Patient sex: M
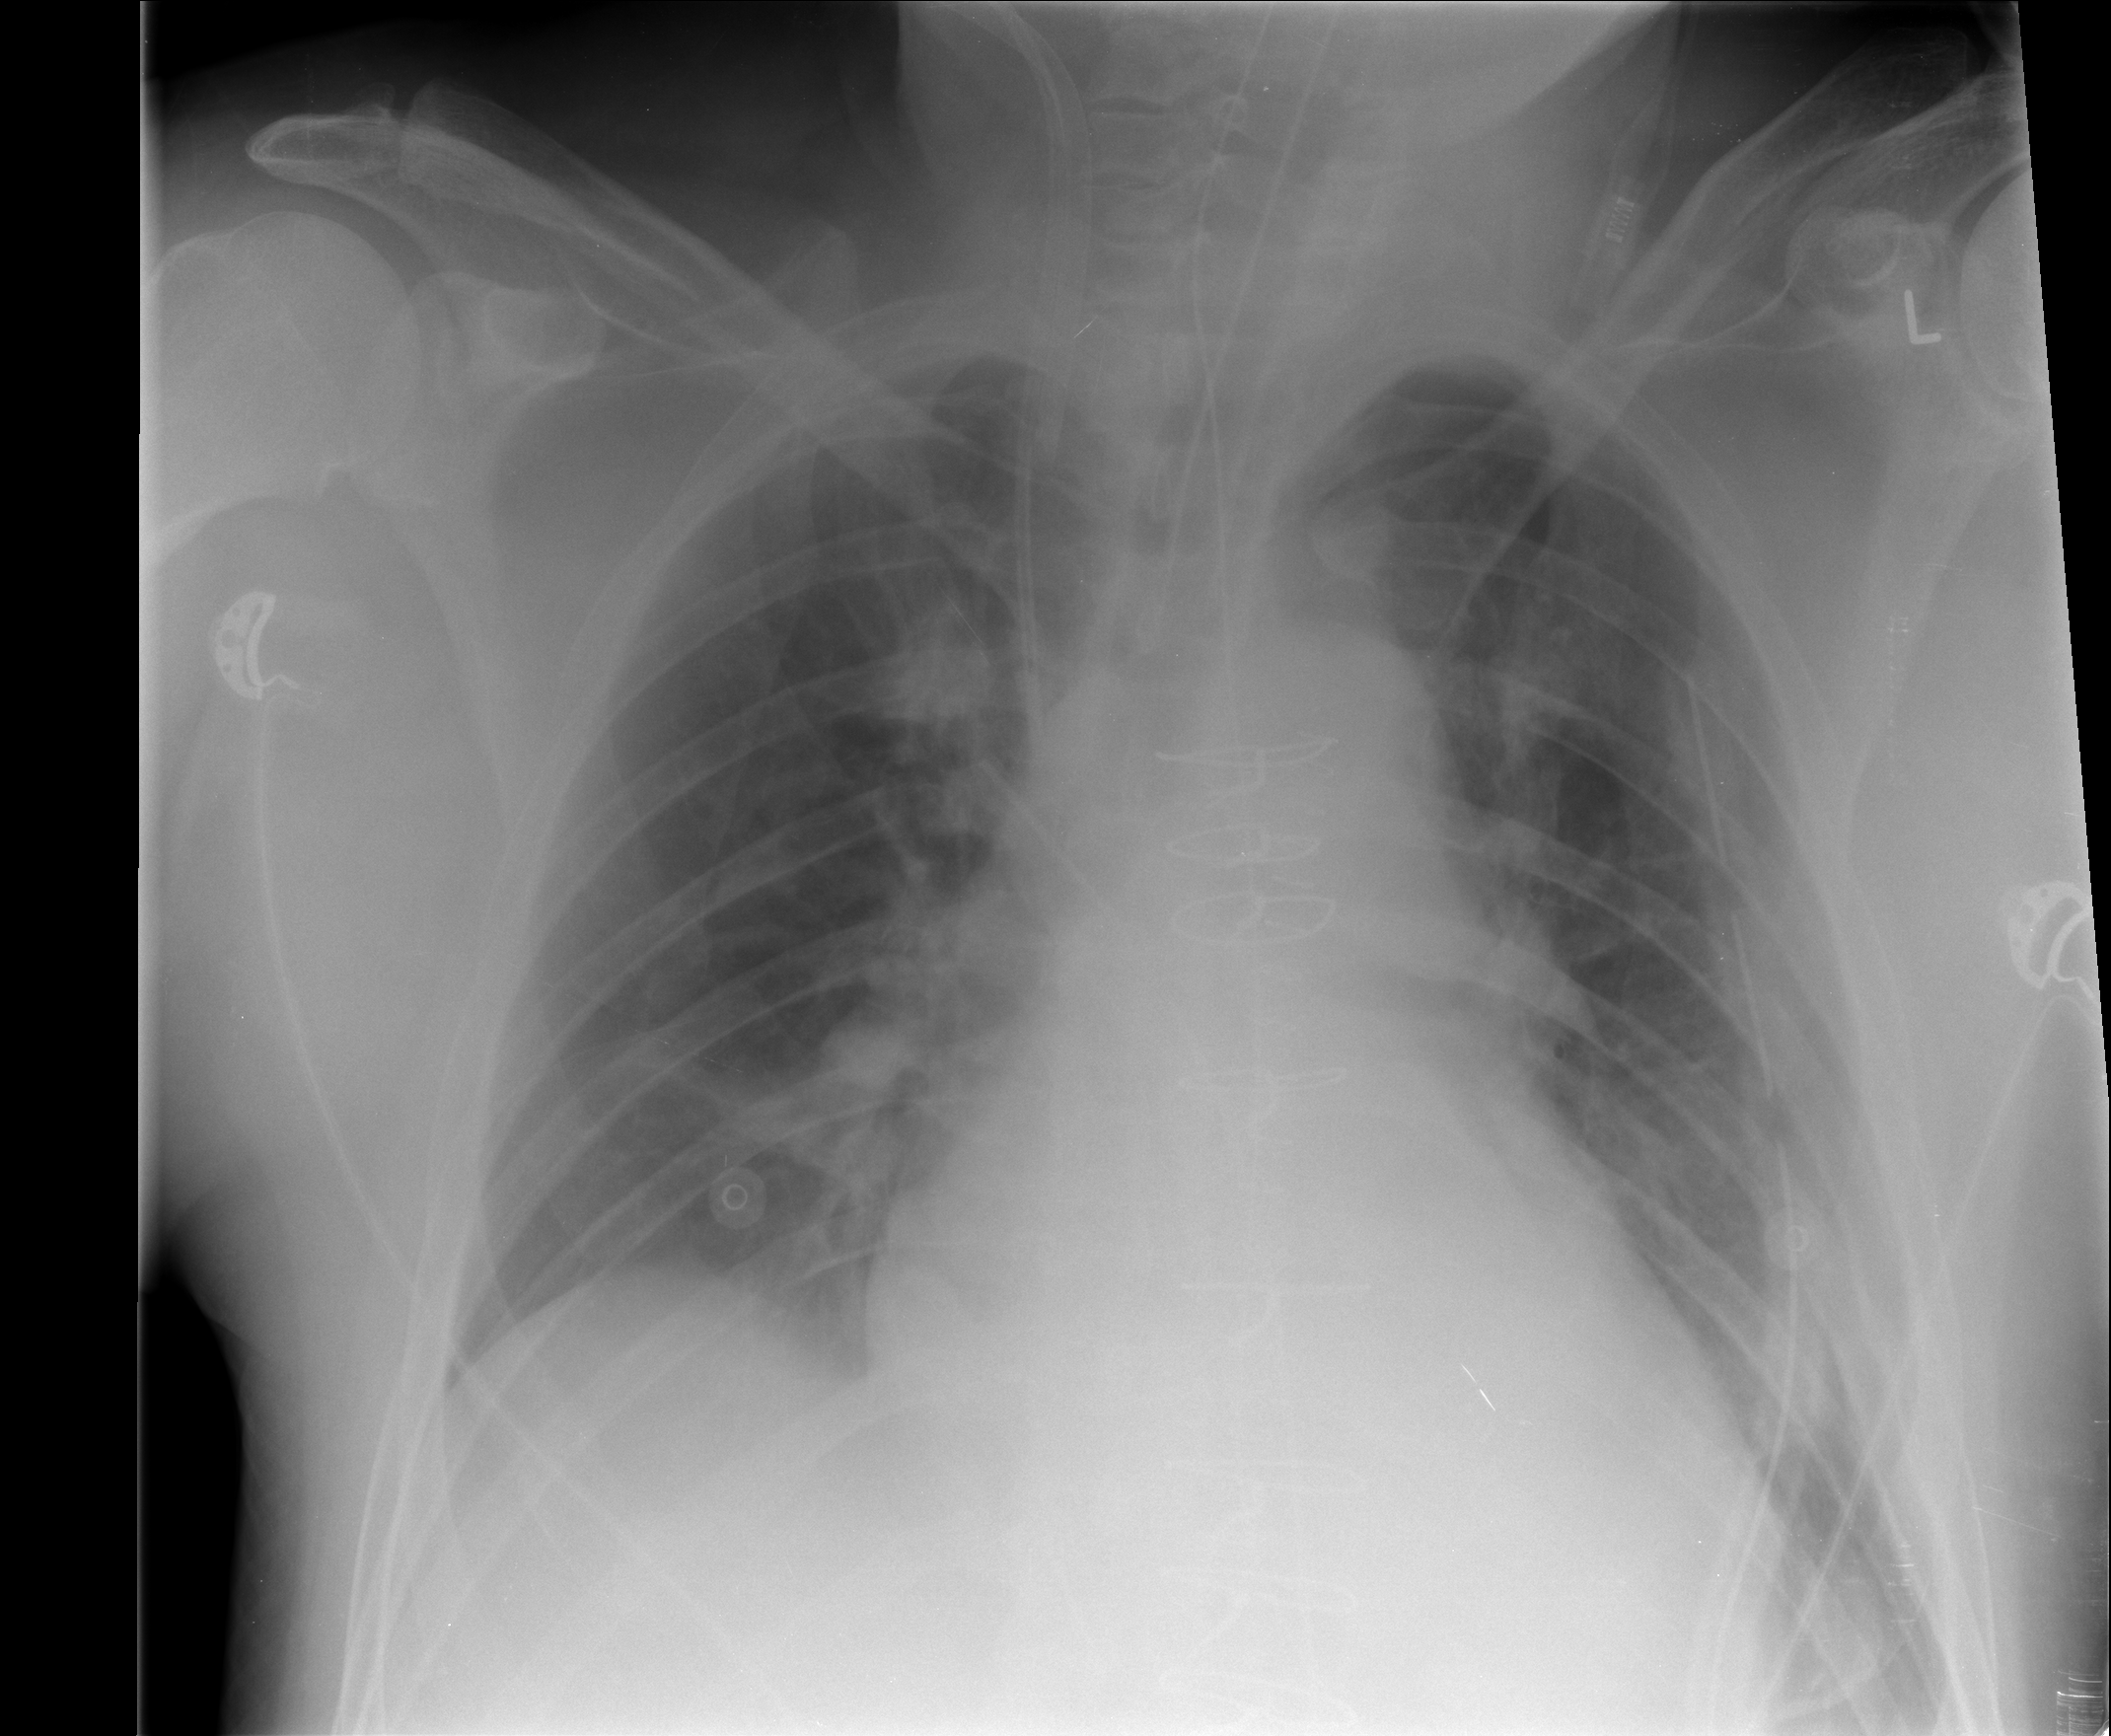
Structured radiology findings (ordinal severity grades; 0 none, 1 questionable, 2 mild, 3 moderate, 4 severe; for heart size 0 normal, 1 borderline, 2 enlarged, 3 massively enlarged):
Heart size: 0
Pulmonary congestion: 0
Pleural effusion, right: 0
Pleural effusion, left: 0
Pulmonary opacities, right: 0
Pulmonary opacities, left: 0
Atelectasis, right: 2
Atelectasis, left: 0